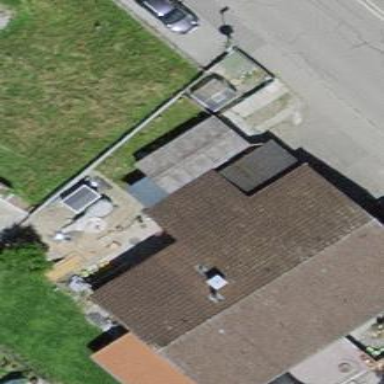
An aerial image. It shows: Building with gabled roof.